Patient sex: M
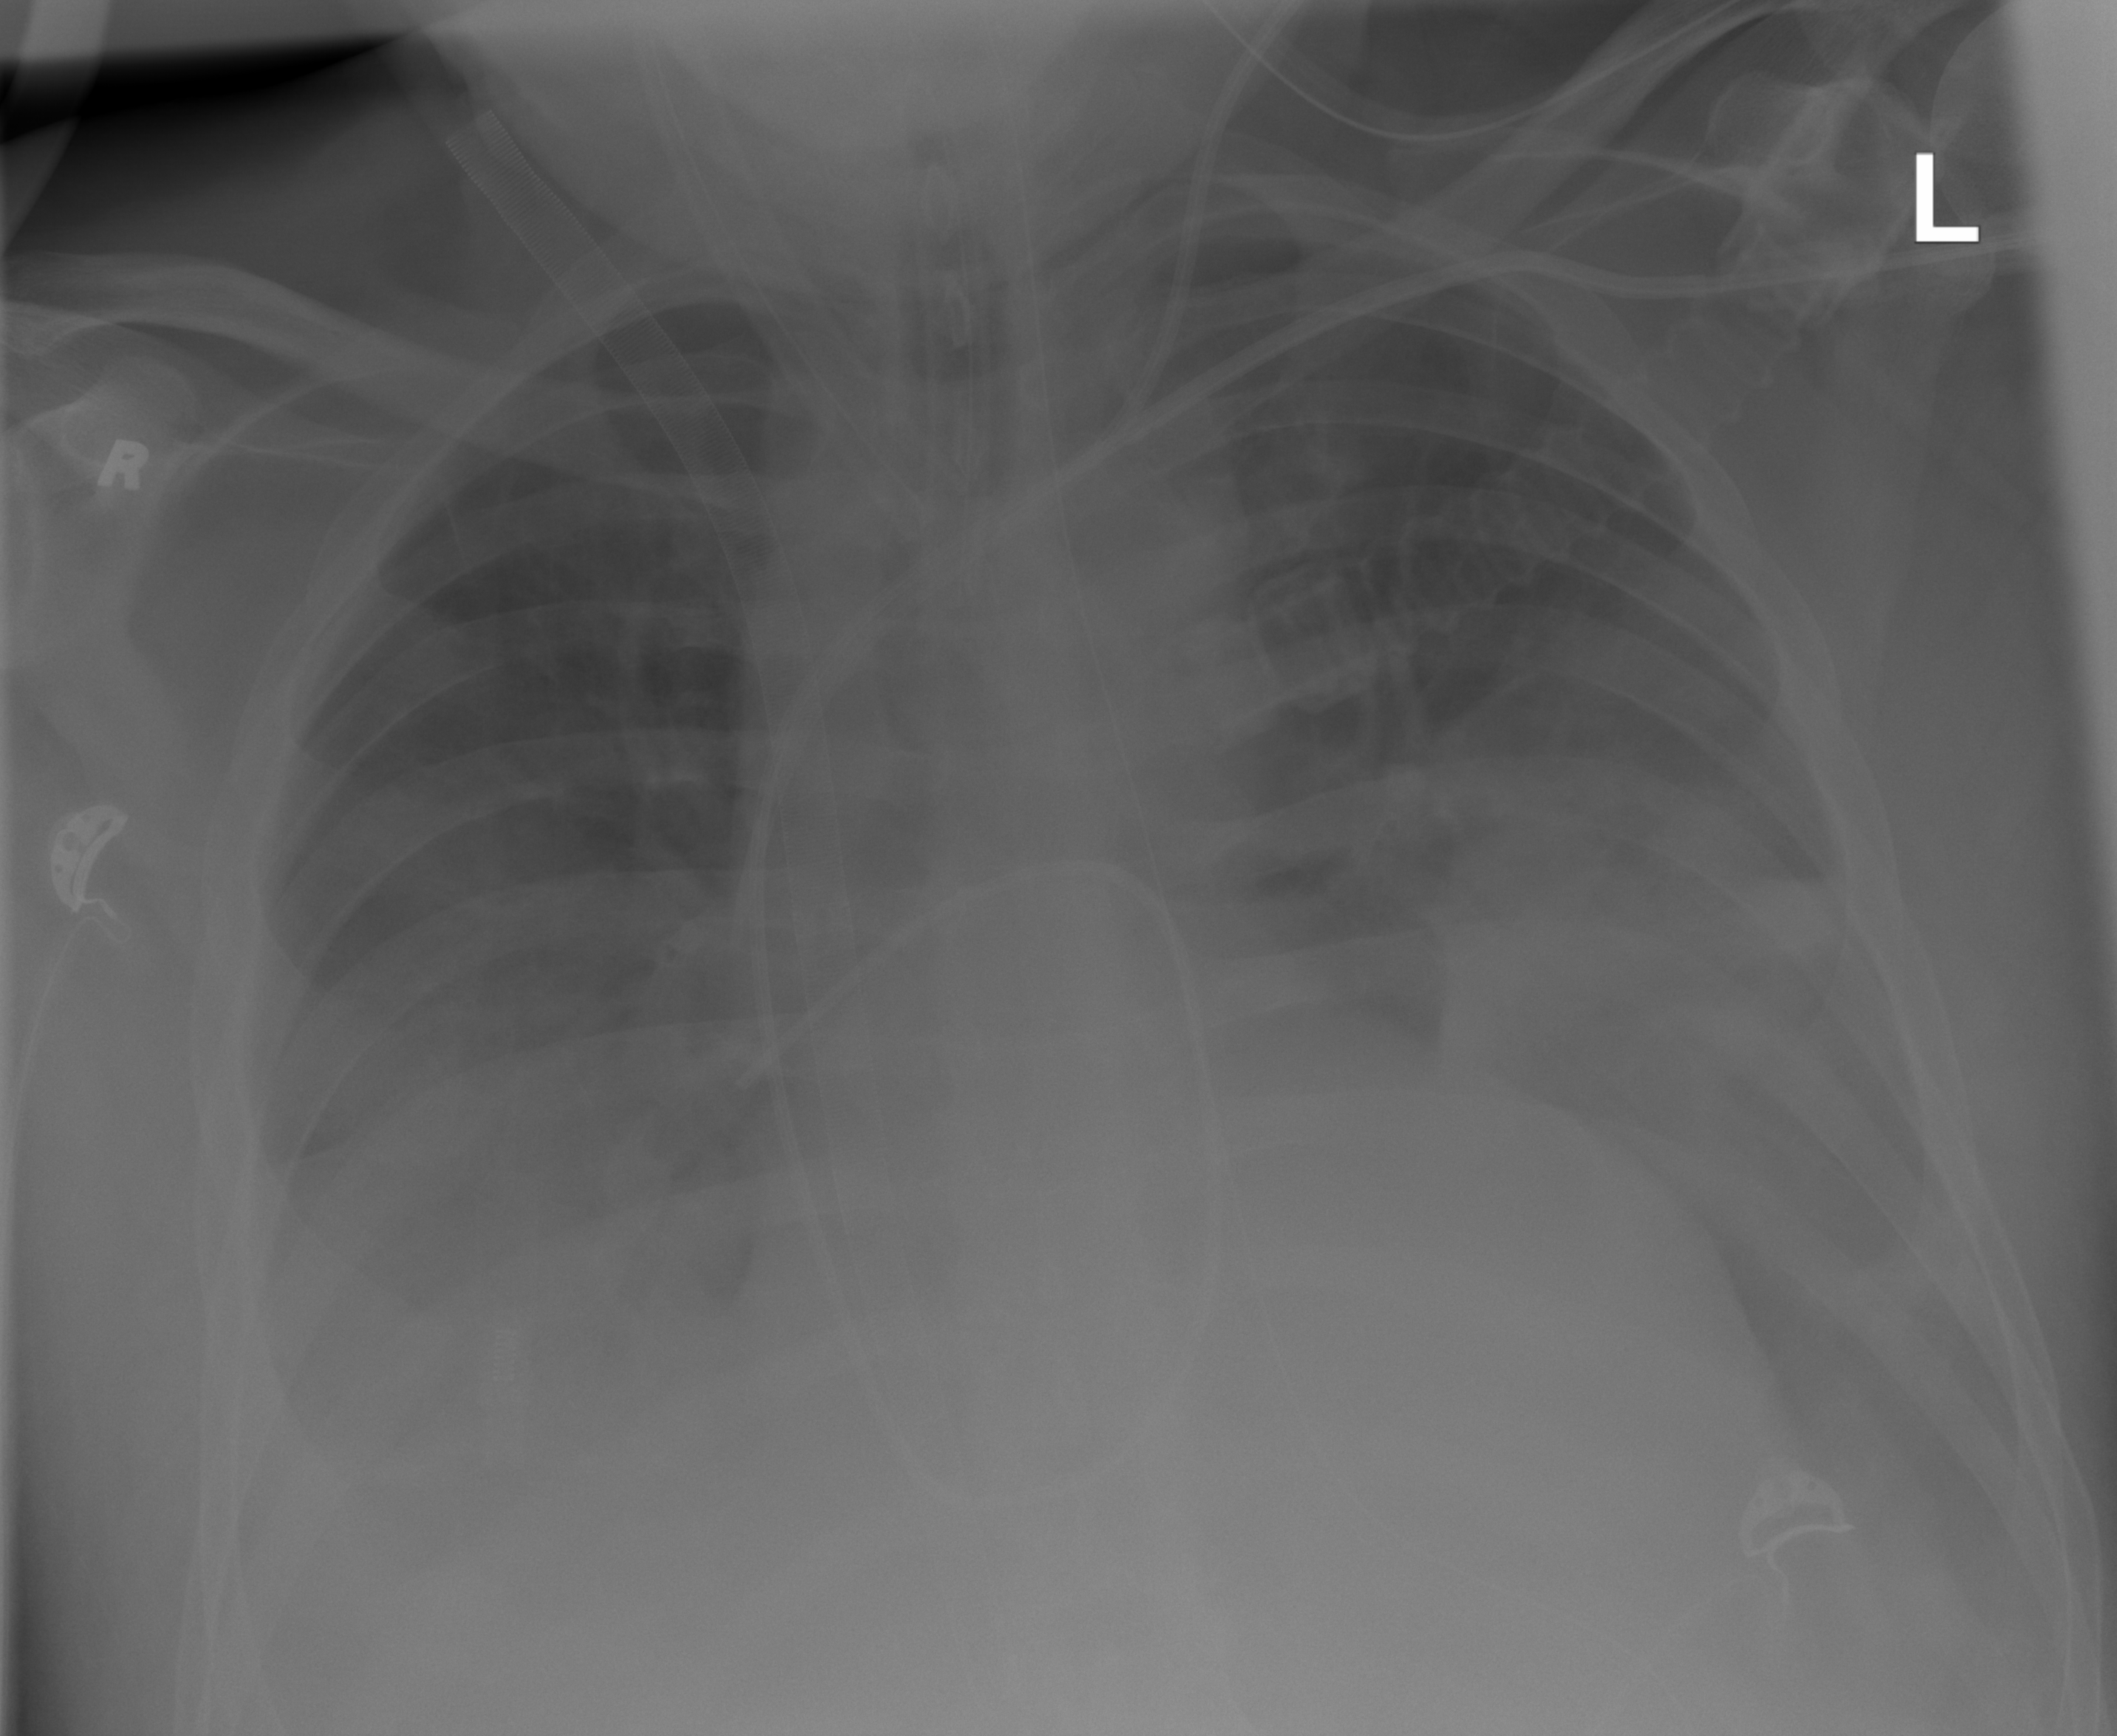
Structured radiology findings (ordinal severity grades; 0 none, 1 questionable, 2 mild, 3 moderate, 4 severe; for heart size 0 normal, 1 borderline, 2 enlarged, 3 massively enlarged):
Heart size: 2
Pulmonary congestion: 2
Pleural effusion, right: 3
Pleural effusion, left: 2
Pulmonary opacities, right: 2
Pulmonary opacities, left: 3
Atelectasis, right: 2
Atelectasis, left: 3